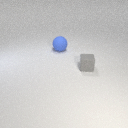
large blue rubber sphere to the left of small gray rubber cube